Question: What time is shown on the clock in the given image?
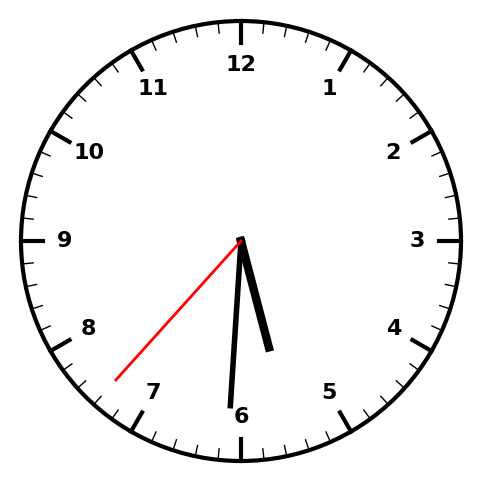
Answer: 05:30:37